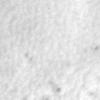
Label: no_change